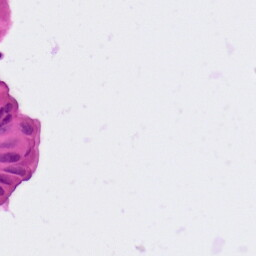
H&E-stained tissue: Colon